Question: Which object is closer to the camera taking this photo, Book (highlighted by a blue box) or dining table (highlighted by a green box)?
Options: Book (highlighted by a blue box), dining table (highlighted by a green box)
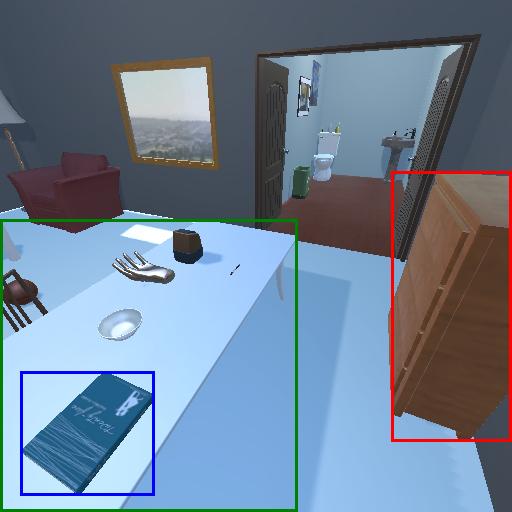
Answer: Book (highlighted by a blue box)